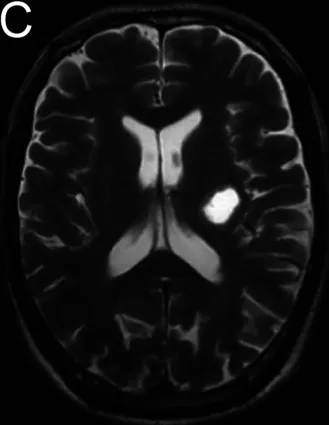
Image at admission.MR T1-weighted image.
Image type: radiology (mri)